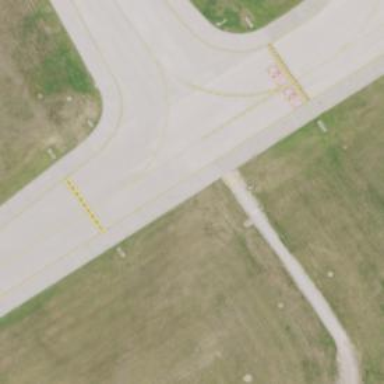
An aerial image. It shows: Image of taxiway at airport.